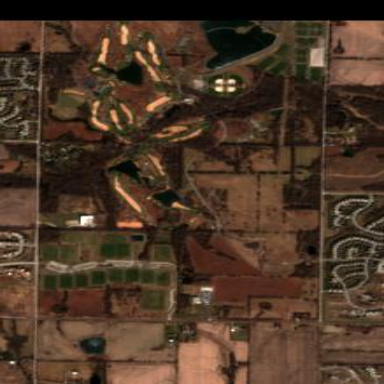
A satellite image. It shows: Golf course.